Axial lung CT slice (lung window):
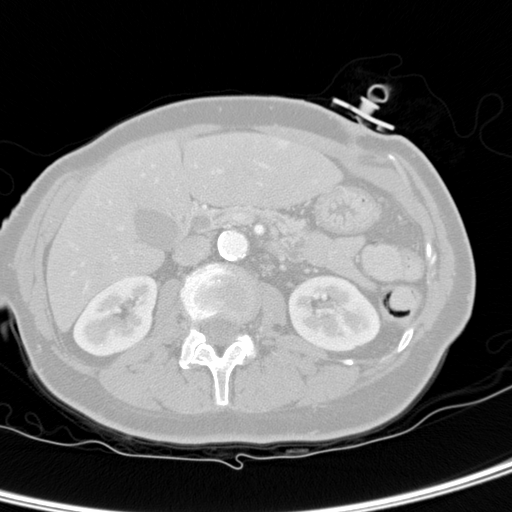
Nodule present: no